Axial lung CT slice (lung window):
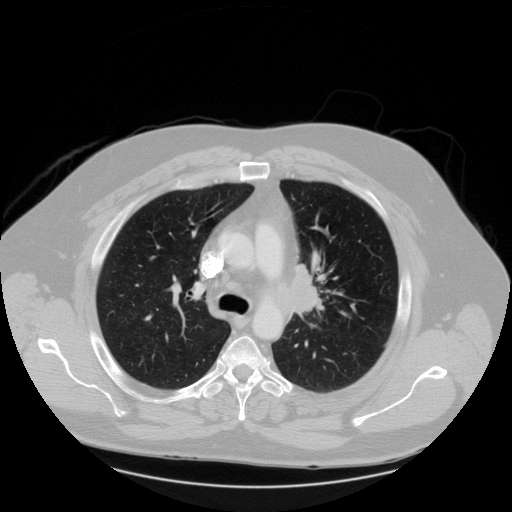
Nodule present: no